Interaction volume radius: 10 \u00c5
Interaction volume height: 15 \u00c5
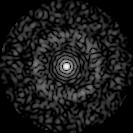
Disorder parameter: 0.795